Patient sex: M
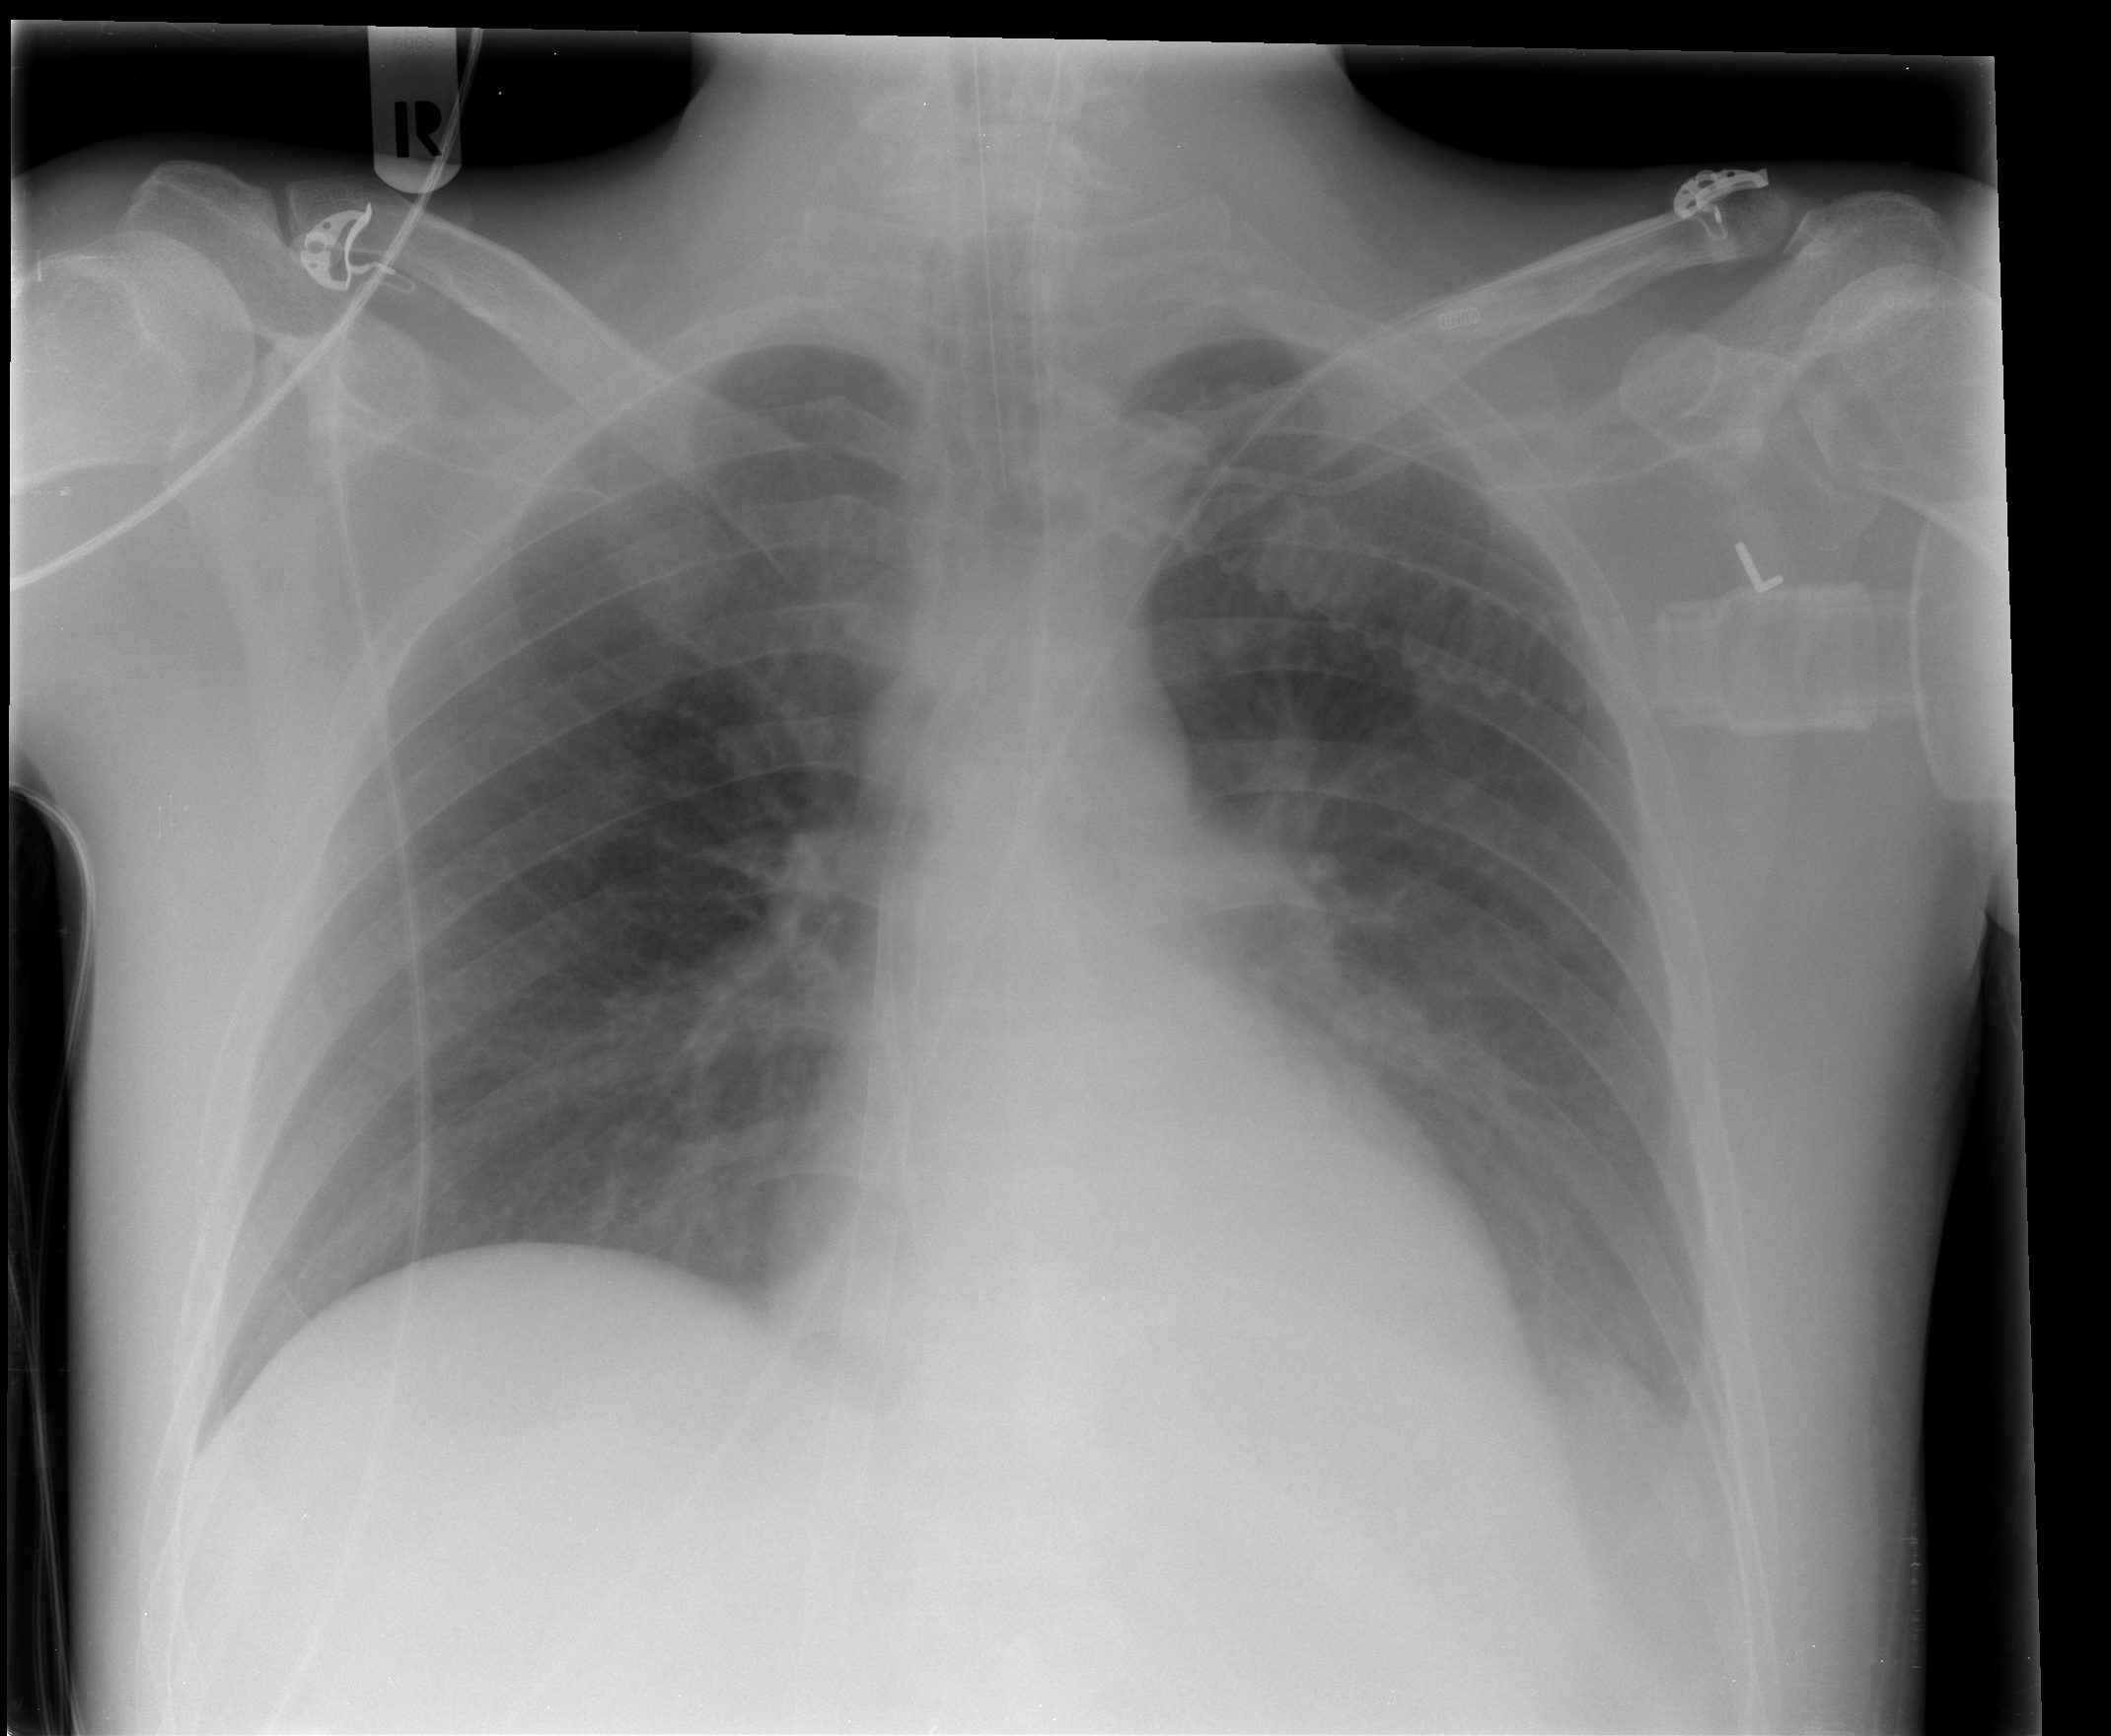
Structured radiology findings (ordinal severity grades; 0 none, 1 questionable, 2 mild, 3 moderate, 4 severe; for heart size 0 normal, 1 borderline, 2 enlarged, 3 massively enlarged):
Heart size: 0
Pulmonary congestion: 1
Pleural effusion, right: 0
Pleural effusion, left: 0
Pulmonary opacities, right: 0
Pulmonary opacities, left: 0
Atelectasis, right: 0
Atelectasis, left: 0